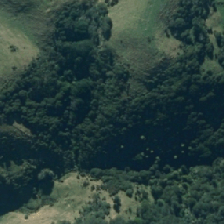
Land cover: broadleaved_indigenous_hardwood